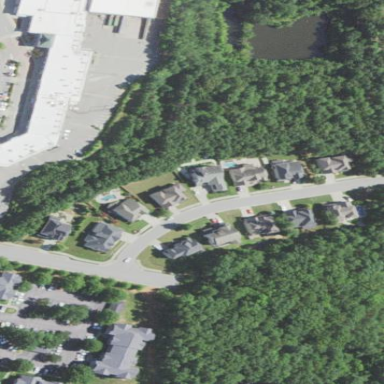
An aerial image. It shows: Residential neighbourhood.